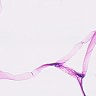
Metastatic tissue present: no